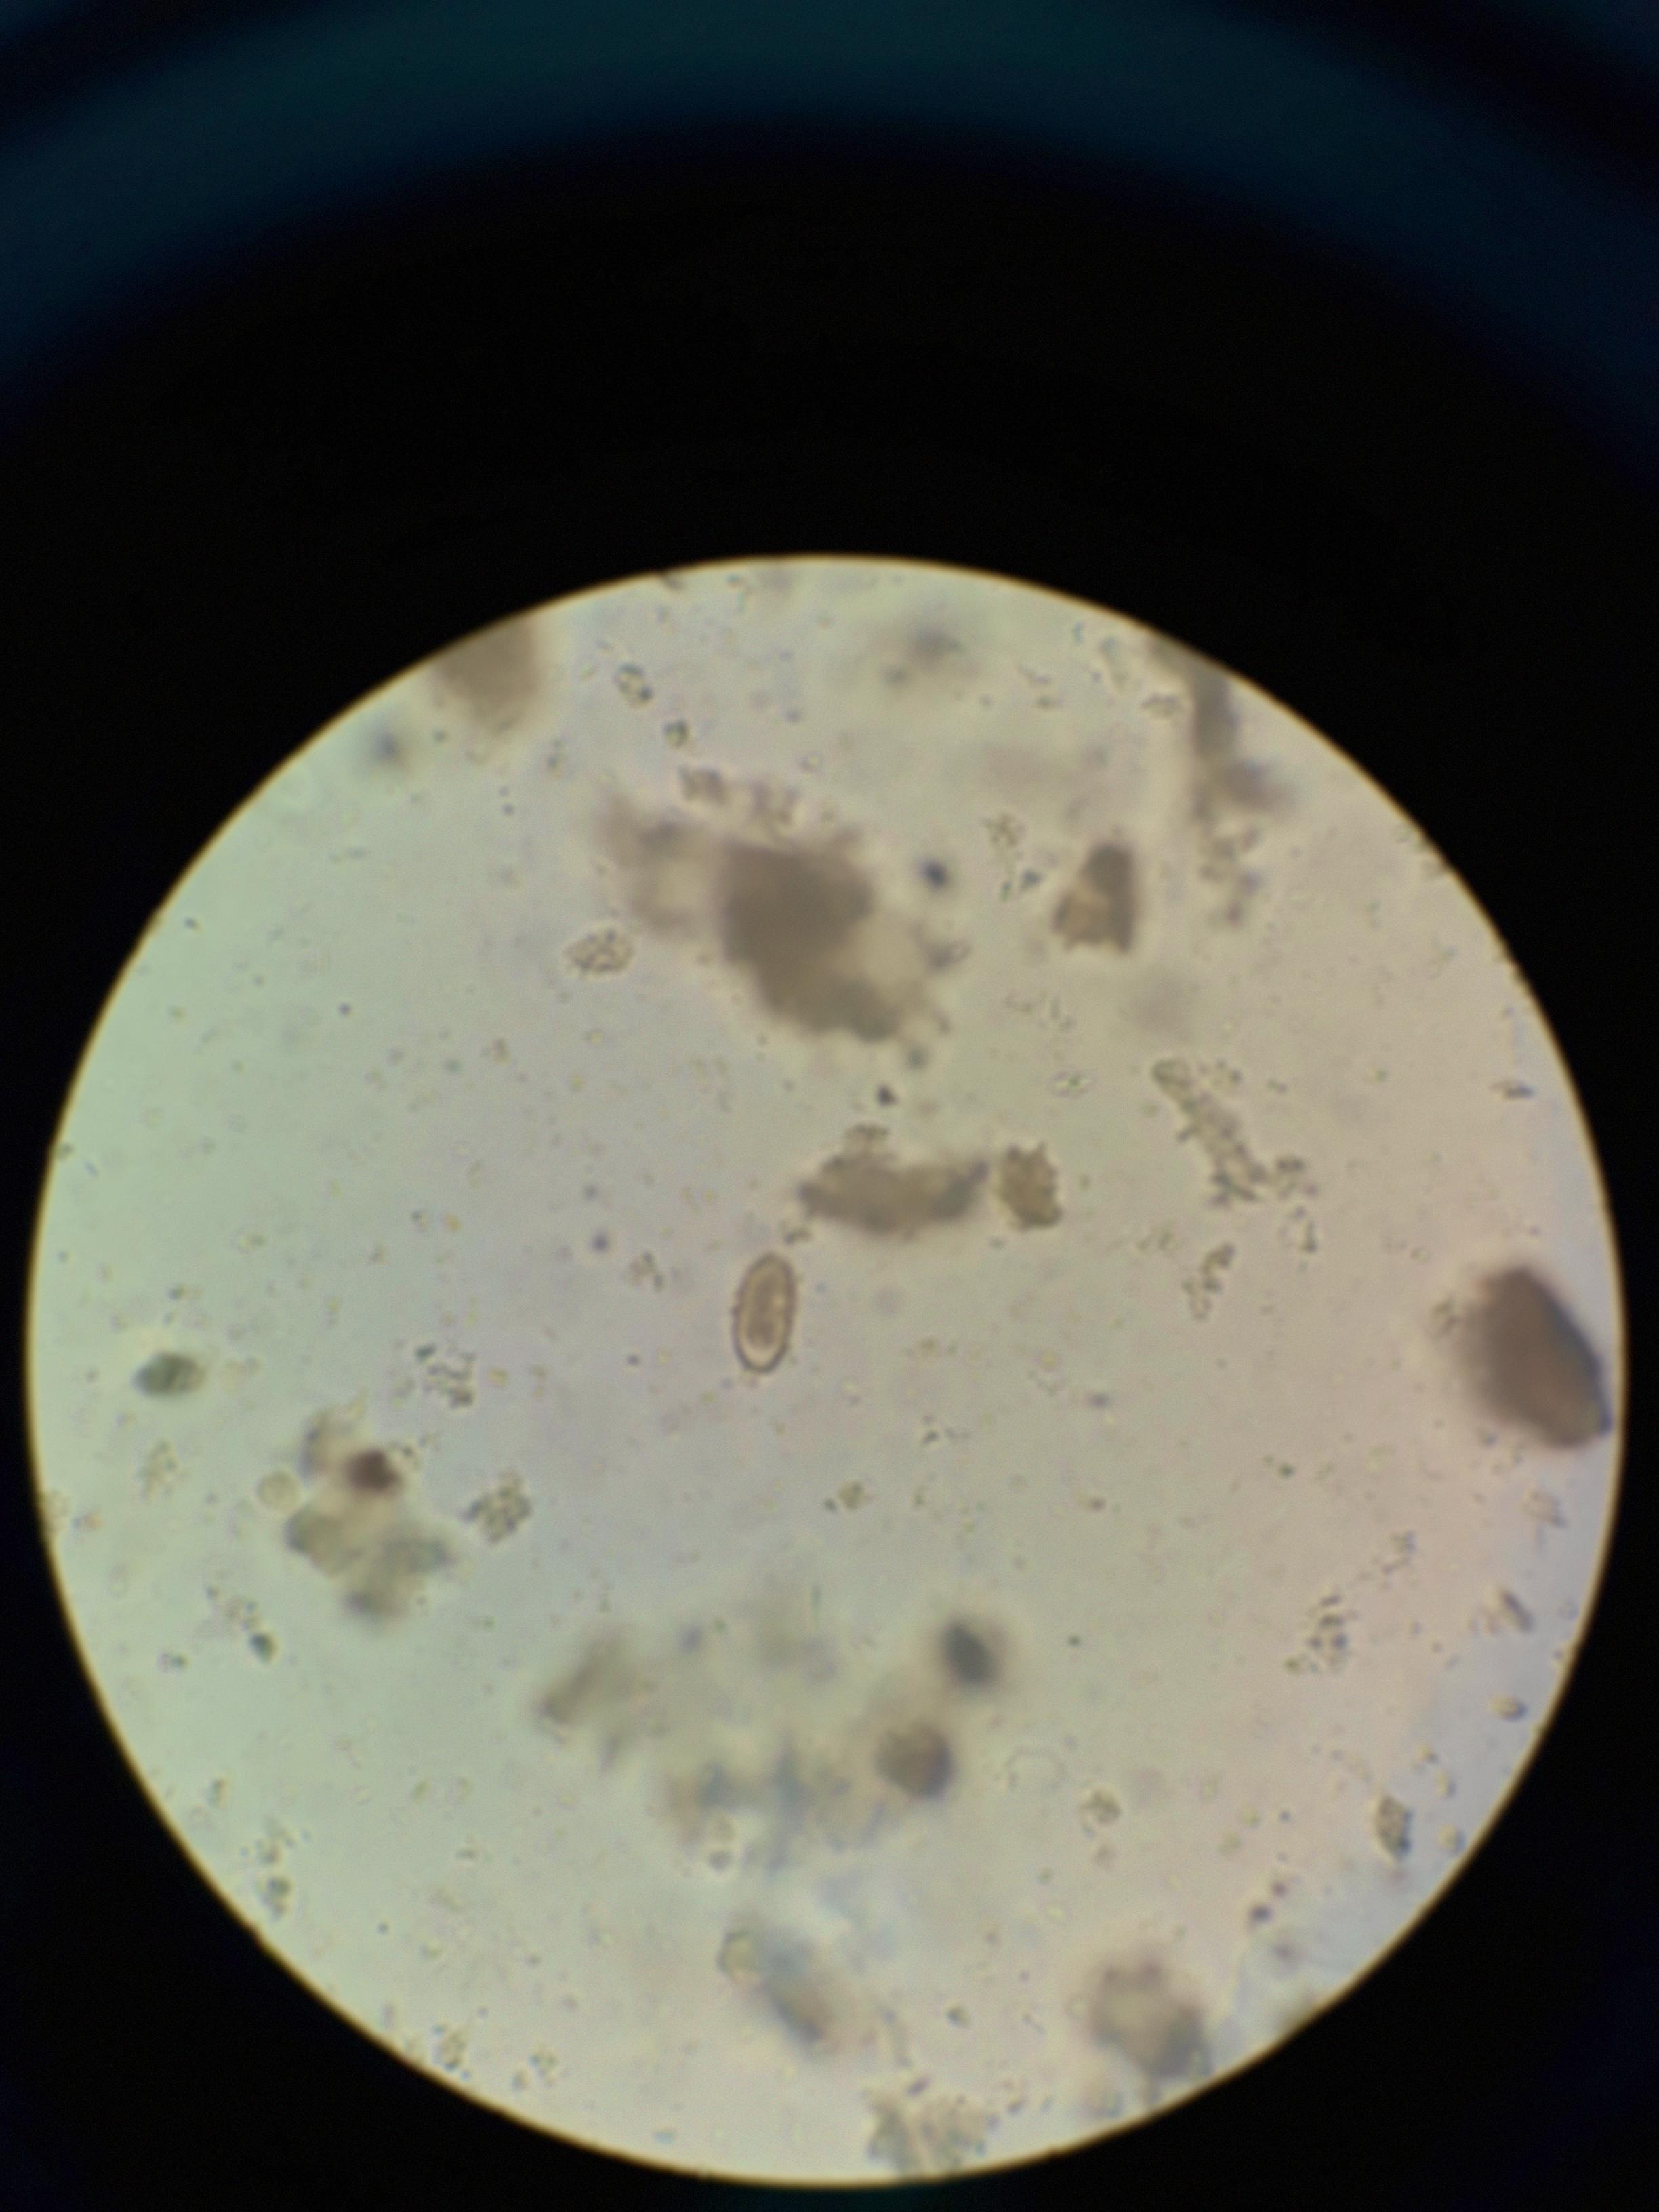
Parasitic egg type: Capillaria philippinensis